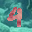
Label: 4